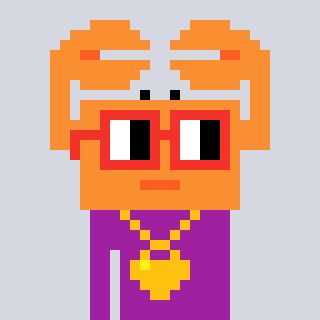
a pixel art character with square red glasses, a crab-shaped head and a magenta-colored body on a cool background